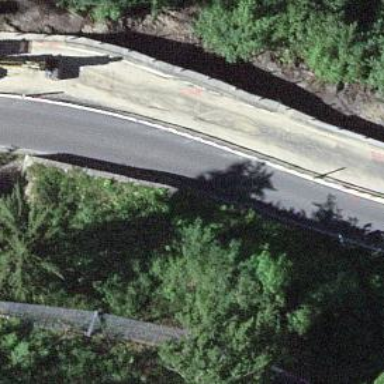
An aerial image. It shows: Retaining wall.